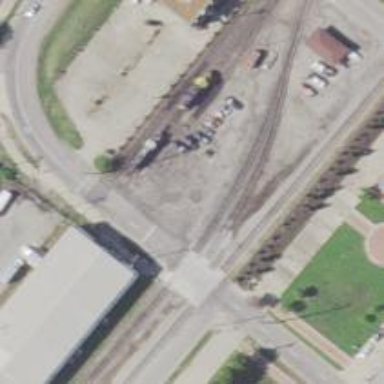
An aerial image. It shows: Railway siding for service.